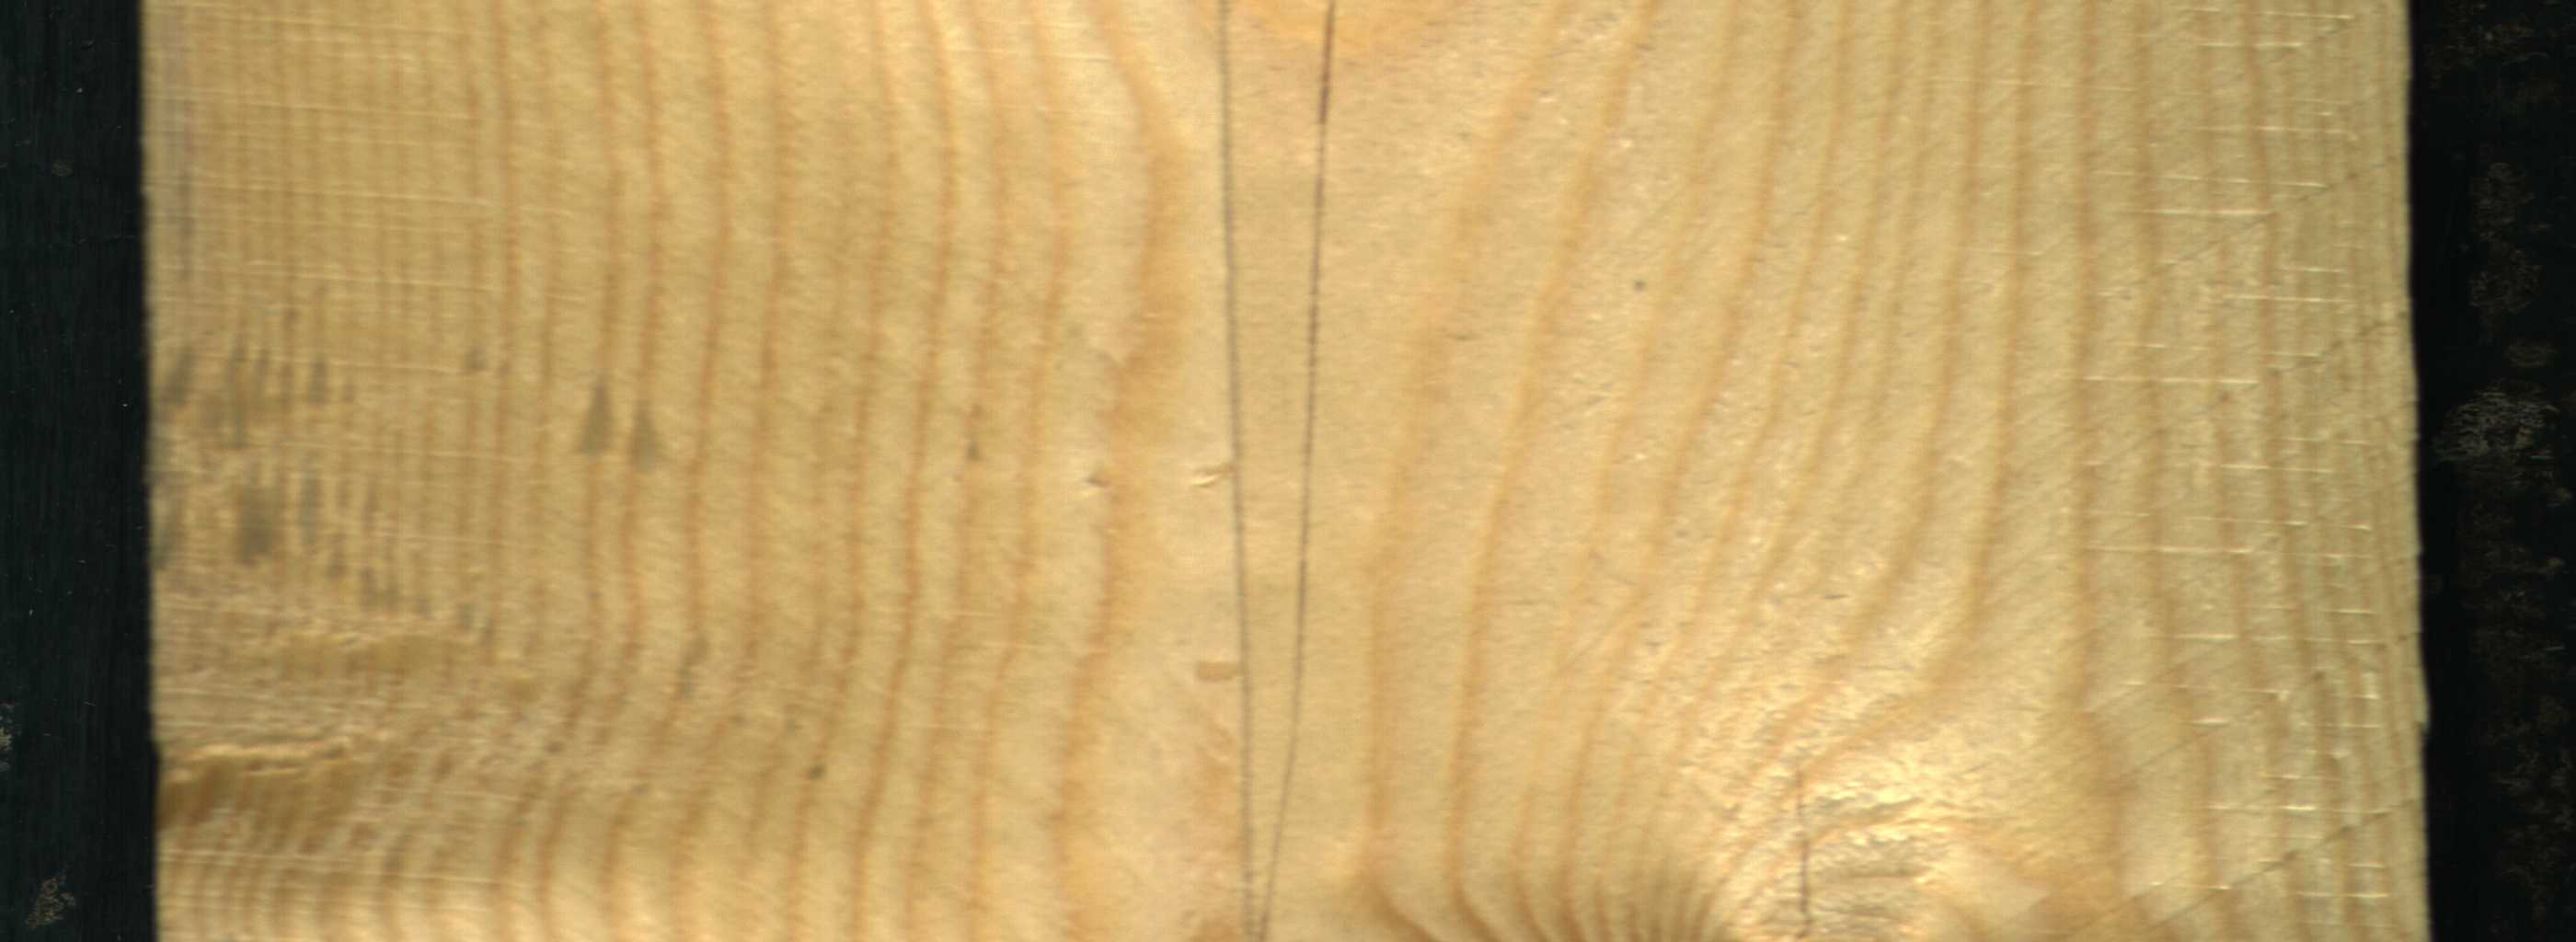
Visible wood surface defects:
Crack